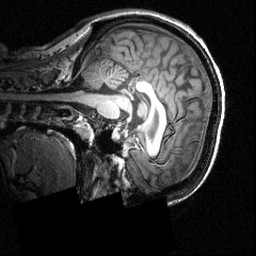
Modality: T1w
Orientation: sagittal
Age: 26
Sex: female
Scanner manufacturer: siemens
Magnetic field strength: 3.951 T
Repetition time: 1.5 s
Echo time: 0.00335 s